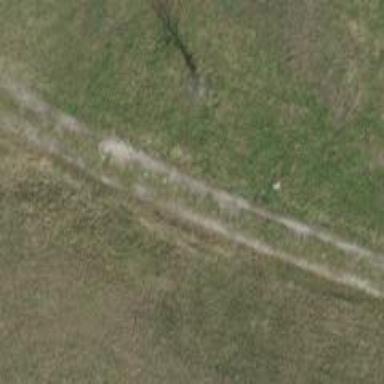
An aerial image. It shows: Track with very rough surface.